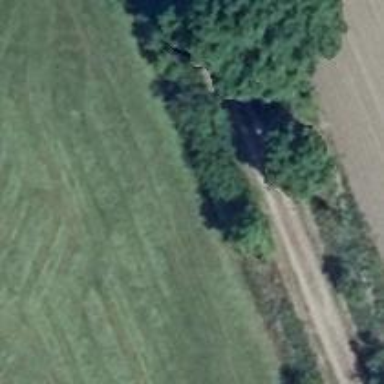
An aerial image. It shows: Row of deciduous broadleaved trees.